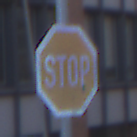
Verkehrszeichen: Stop
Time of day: SunriseSunset
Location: Outdoor (Urban)
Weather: Clear
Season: NotSpecified
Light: Natural